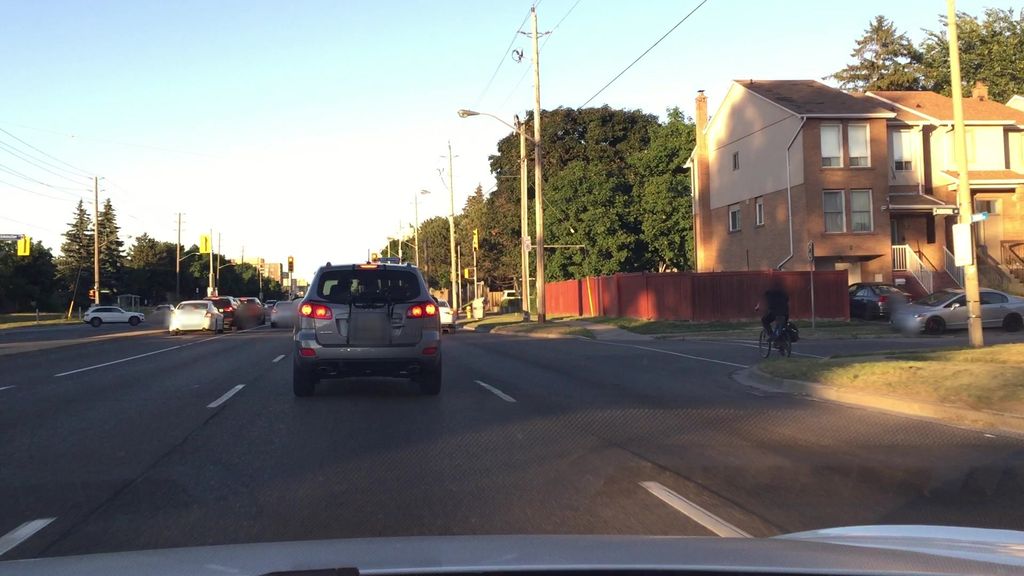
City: toronto